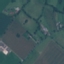
Land use / land cover: Pasture